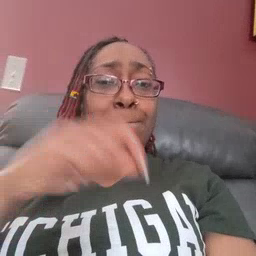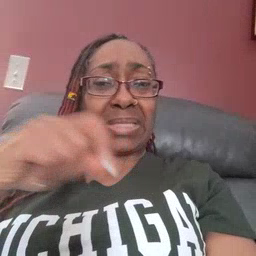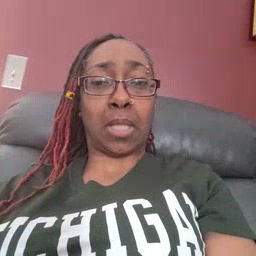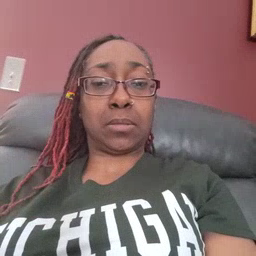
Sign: pencil